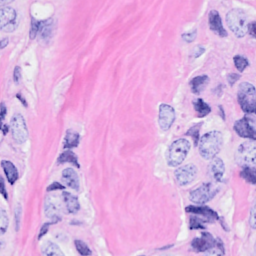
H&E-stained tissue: Breast